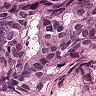
Metastatic tissue present: yes